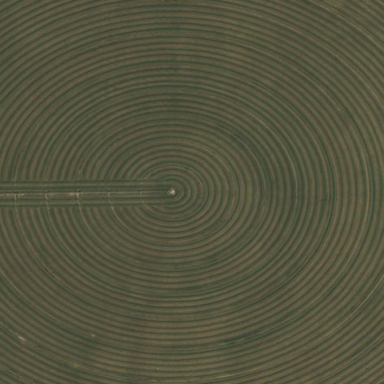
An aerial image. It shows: Farmland with pivot irrigation system.